Aerial crown-view tile of a tropical tree (Barro Colorado Island, Panama), acquired 20241216:
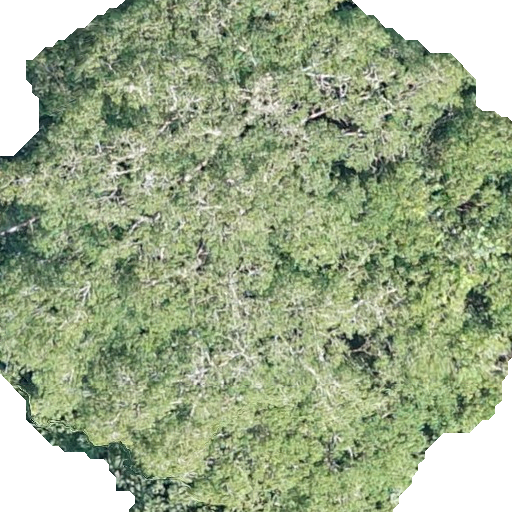
Species: Hura crepitans
GBIF accepted scientific name: Hura crepitans
Crown area: 388.292 m²